Field crop: maize
Growth stage: 1
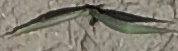
Species: sorghum